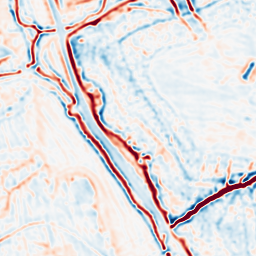
Category: multiscale
Decomposition family: log
Decomposition parameters: sigma: 2
Upsampling method: sinc_blackman
Upsampling parameters: scale: 4
kernel_size: 16
Upsampling scale: 4